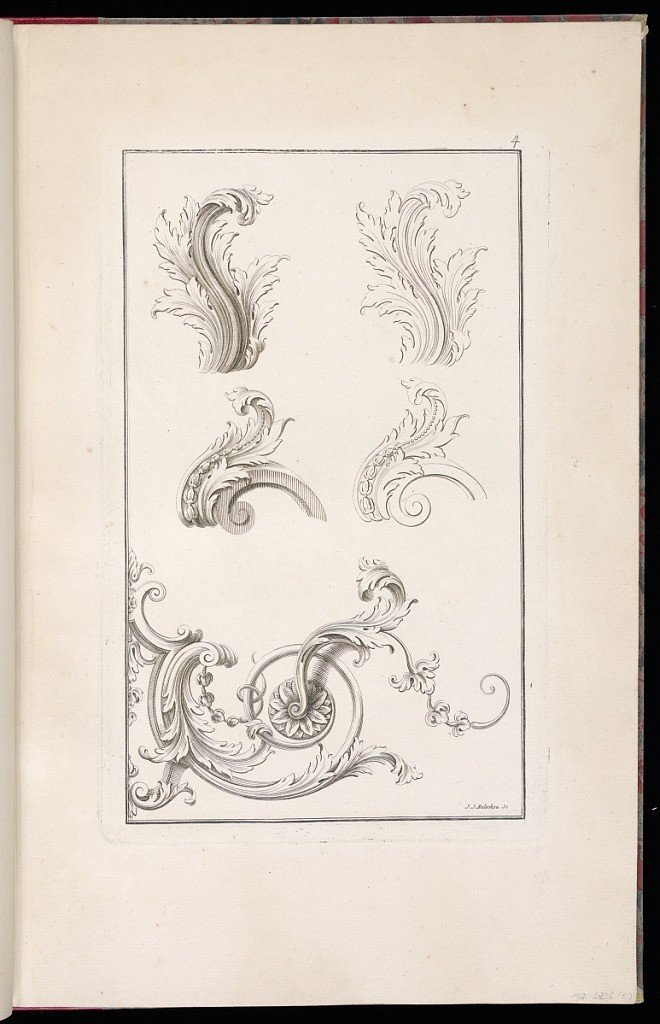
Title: Designs for Acanthus Leaf Moldings and Ornament
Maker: Thomas Lainé, French, 1682 – 1739
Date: late 18th century
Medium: Etching and engraving on laid paper
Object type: Print
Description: A printed sheet from a series of thirty designs for moldings, carved frames, doors, chimneys and liturgical objects. The plate features five acanthus leaf ornament designs. Two pairs of acanthus leaf fronds shown side-by-side, in outline and with shading. A design for ornament in the lower left corner, with scrolls, acanthus leaves, fronds, a rosette, C-scrolls and ornate curls. The plate is signed and numbered.